Aerial crown-view tile of a tropical tree (Barro Colorado Island, Panama), acquired 20250124:
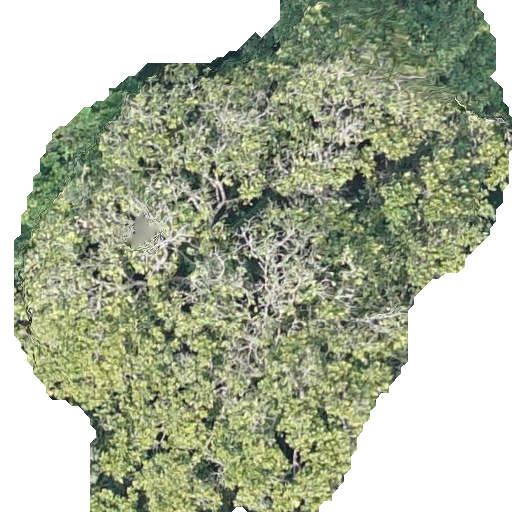
Species: Anacardium excelsum
GBIF accepted scientific name: Anacardium excelsum
Crown area: 295.977 m²